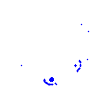
Particle: pion